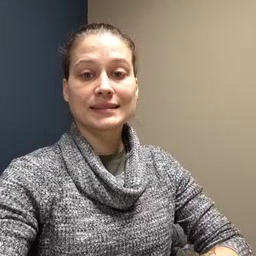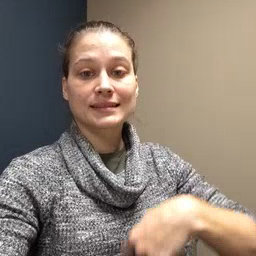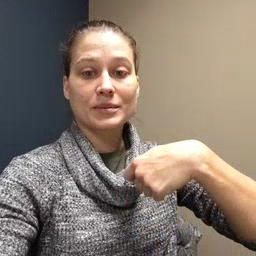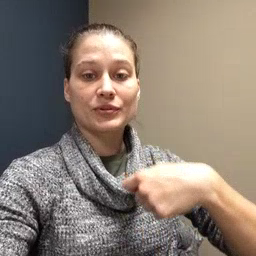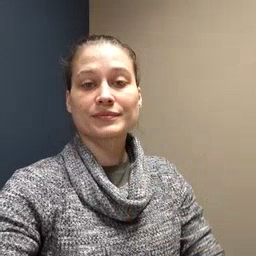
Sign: zipper